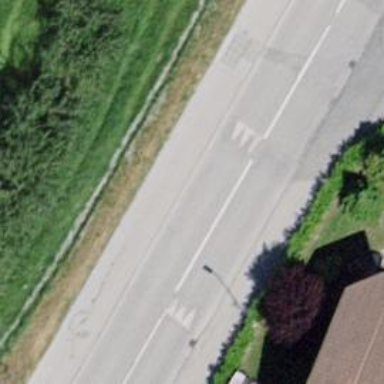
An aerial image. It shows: Table-style traffic calming feature.